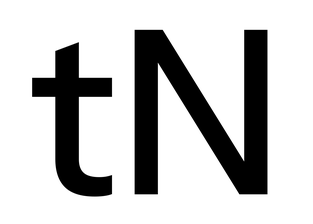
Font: InstrumentSans_Medium